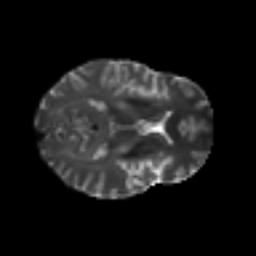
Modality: T2w
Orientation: axial
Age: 36
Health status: ill
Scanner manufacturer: philips
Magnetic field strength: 3 T
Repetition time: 9 s
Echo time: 0.127 s